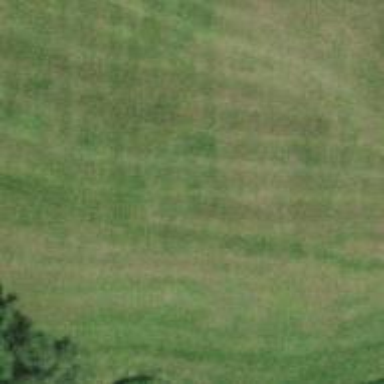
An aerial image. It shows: Grass path.